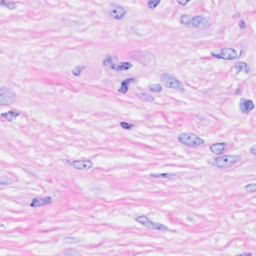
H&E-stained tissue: Breast